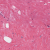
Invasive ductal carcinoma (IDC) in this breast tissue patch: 0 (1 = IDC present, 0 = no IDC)